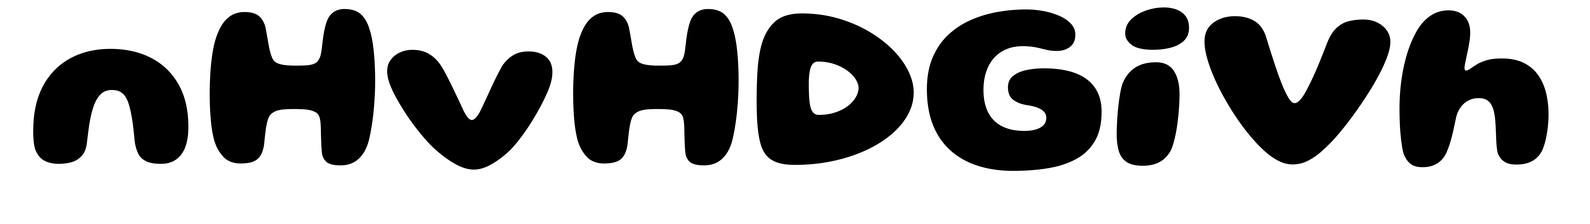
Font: Gluten_Bold